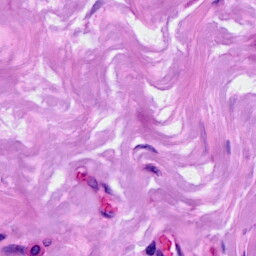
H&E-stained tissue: Breast